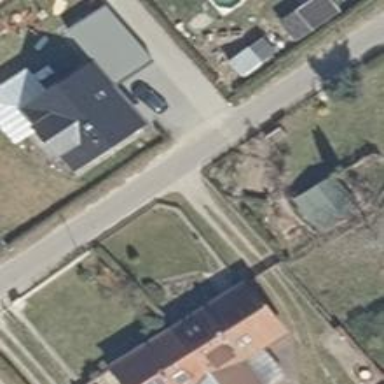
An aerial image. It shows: Residential road with asphalt surface.